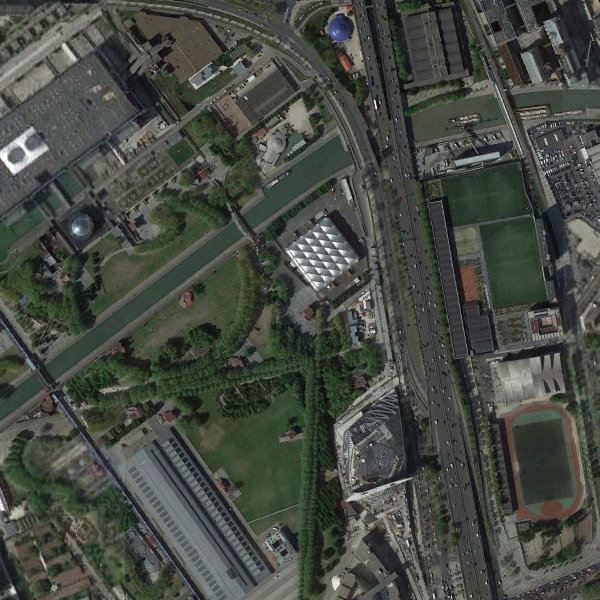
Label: School